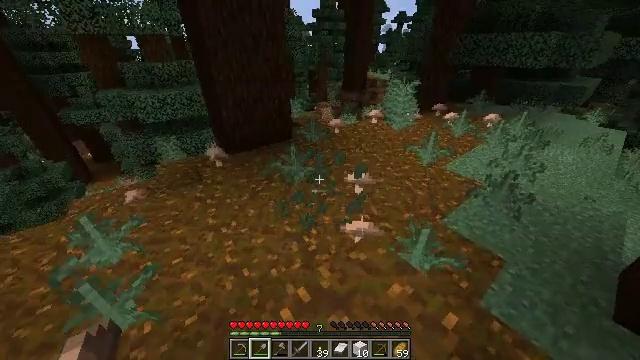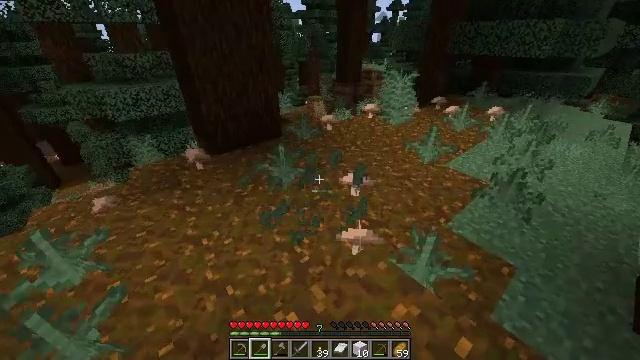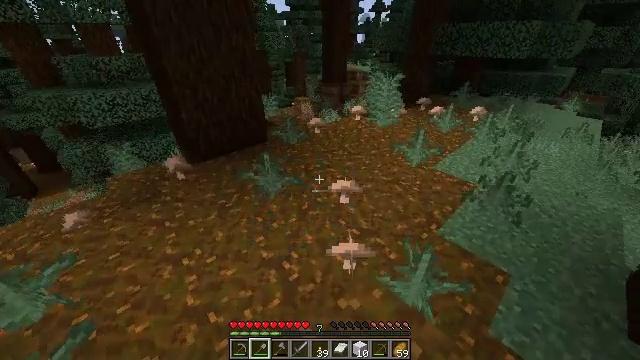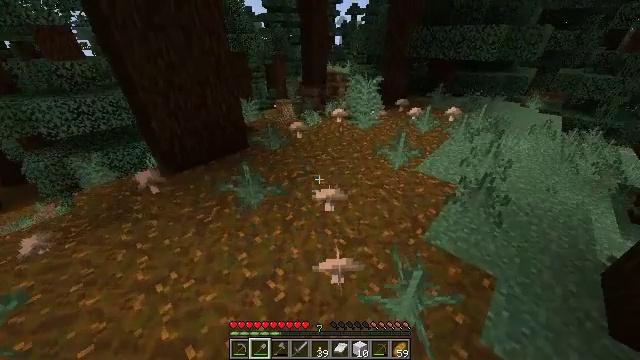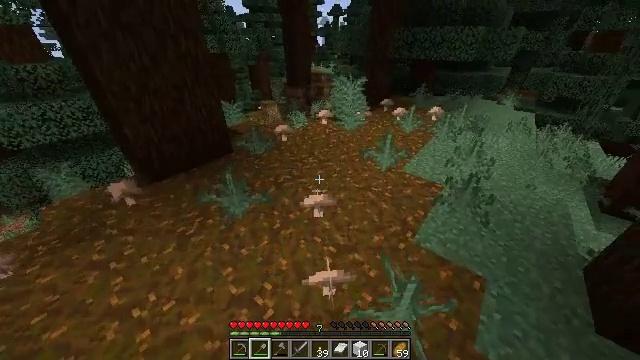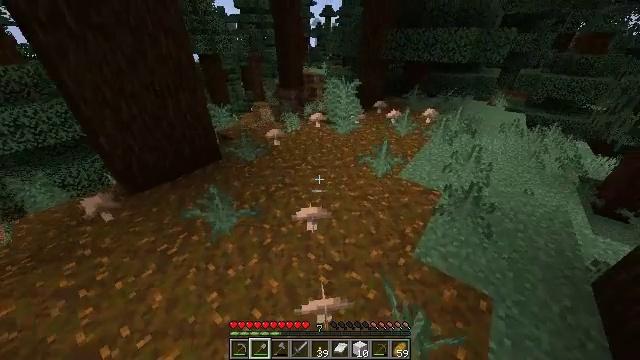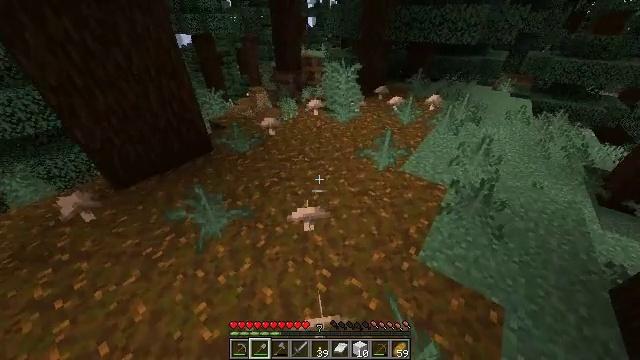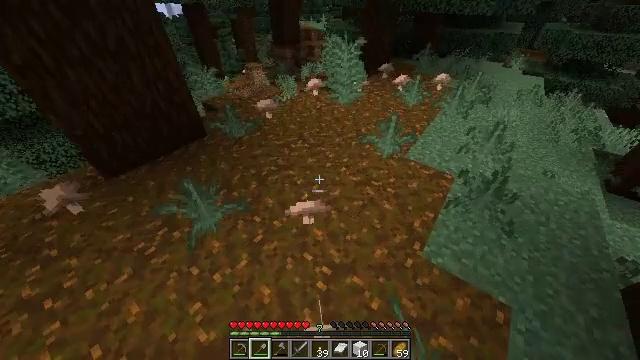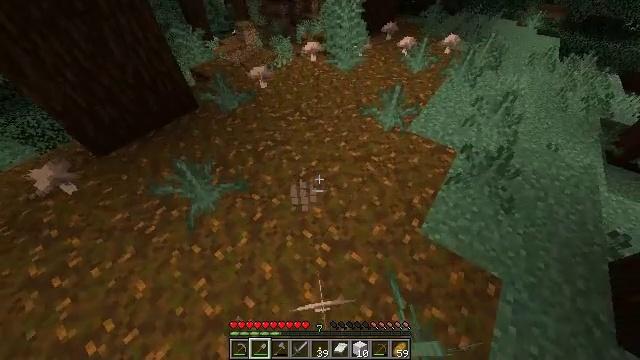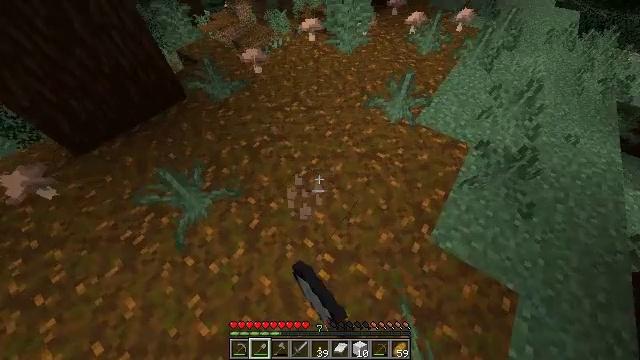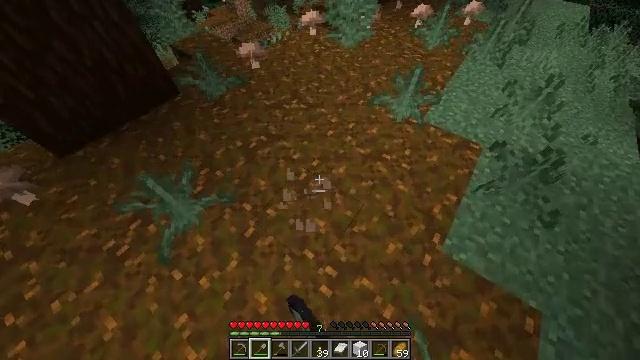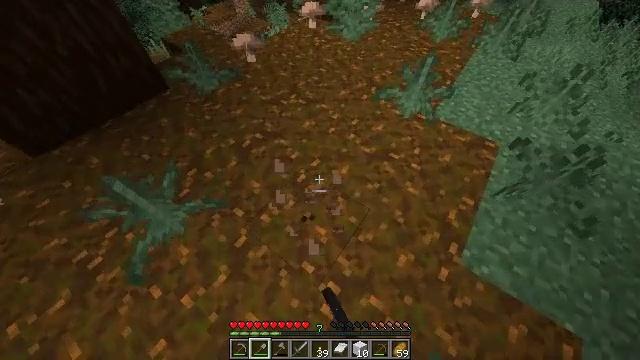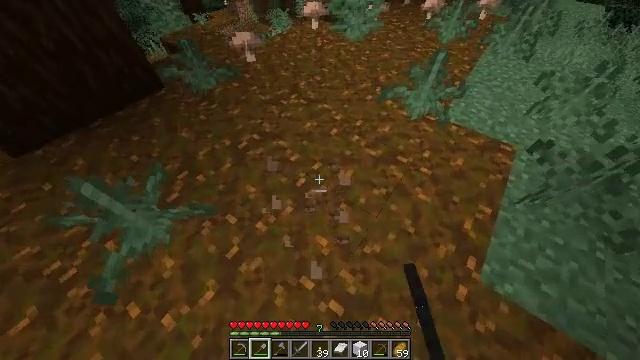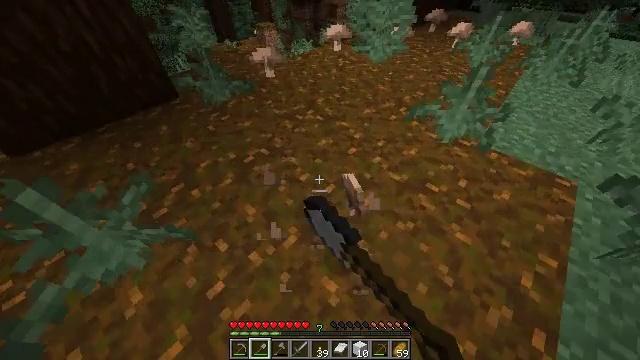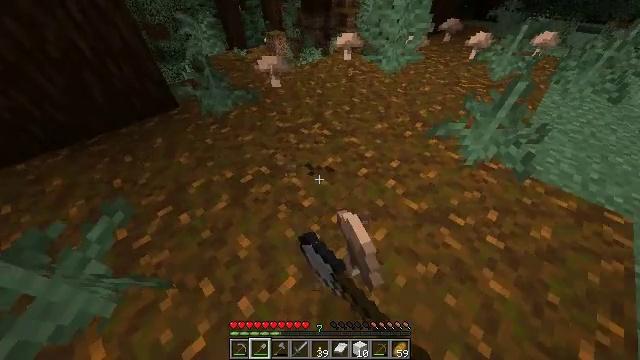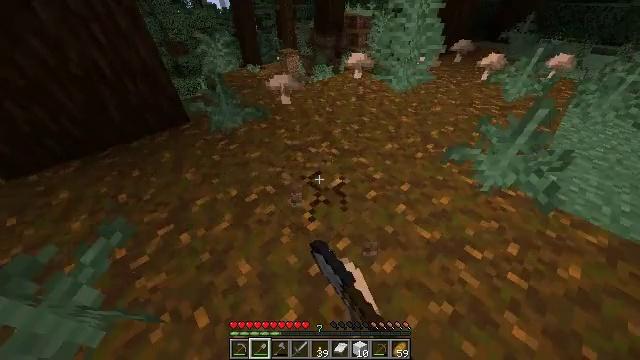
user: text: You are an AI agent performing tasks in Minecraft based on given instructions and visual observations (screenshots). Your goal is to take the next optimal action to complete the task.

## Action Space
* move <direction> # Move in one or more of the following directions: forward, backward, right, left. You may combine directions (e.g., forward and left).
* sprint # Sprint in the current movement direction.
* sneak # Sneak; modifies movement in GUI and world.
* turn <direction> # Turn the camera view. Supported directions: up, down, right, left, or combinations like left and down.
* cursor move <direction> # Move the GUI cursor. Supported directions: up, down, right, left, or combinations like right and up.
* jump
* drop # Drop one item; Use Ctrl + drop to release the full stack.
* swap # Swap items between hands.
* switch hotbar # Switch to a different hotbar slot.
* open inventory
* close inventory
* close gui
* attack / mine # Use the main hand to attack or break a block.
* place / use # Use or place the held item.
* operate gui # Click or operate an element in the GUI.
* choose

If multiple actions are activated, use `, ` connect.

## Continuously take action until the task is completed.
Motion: motion action
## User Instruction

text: Mine the brown mushroom from the ground.
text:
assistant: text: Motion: move forward, sprint, turn right
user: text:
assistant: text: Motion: move forward, sprint, turn right
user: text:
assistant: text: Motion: move forward, sprint, turn right
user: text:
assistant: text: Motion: move forward, sprint, turn right
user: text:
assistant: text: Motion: move forward, sprint, turn right
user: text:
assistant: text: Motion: move forward, sprint, turn down
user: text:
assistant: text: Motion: move forward, sprint, turn down
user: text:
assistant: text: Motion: move forward, sprint, turn down, attack / mine
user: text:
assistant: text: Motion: move forward, sprint, turn down, attack / mine
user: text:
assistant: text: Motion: move forward, sprint, attack / mine
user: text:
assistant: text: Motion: move forward, sprint, attack / mine
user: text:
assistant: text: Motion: move forward, sprint, turn up, attack / mine
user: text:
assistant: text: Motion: move forward, sprint, turn left and up, attack / mine
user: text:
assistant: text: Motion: move forward, sprint, turn left and up, attack / mine
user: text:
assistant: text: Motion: move forward, sprint, turn left and up, attack / mine
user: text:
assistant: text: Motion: move forward, sprint, turn left and up, attack / mine
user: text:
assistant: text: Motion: move forward, sprint, turn left and up, attack / mine
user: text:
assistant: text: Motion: move forward, sprint, turn left and up, attack / mine
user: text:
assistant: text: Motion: move forward, sprint, attack / mine
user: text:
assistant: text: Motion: move forward, sprint, attack / mine
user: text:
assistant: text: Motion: move forward, sprint, attack / mine
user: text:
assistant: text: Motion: move forward, sprint, attack / mine
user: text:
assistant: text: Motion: move forward, sprint, turn right and down, attack / mine
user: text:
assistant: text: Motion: move forward, sprint, turn right and down, attack / mine
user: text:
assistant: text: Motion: sprint, attack / mine